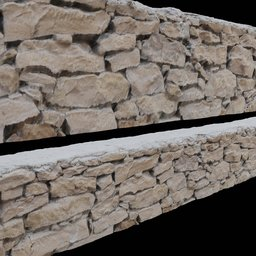
Label: architecture